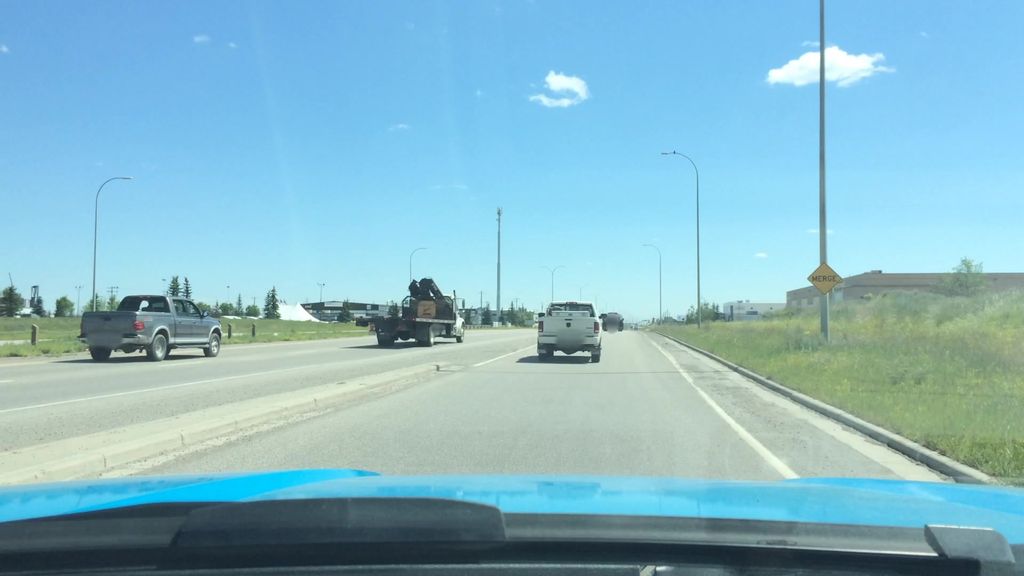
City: calgary